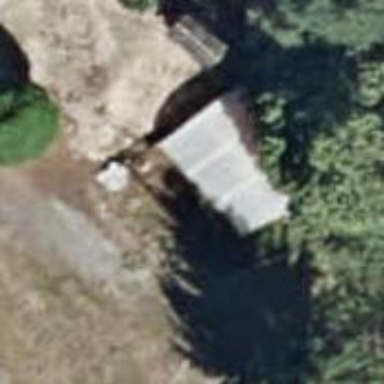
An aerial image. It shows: Barn.